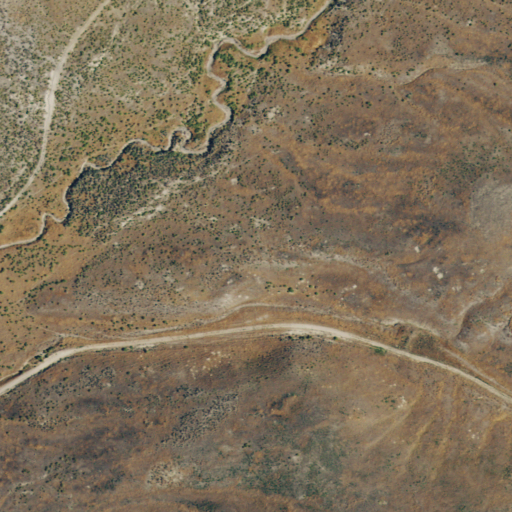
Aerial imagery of valley in Nevada named Long Draw containing grassland and shrub